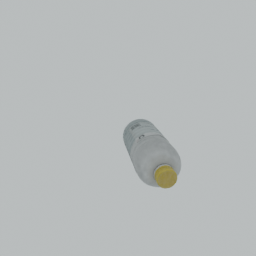
Label: tools